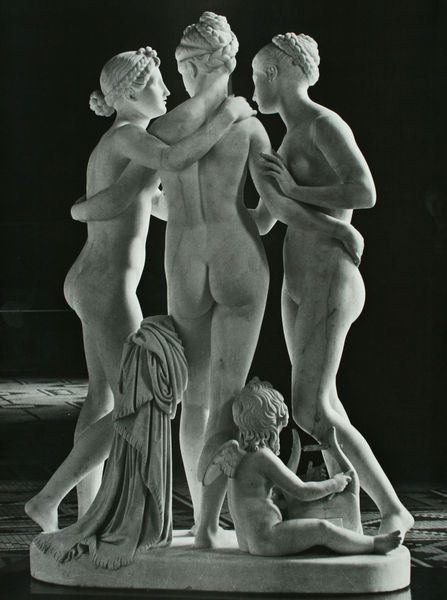
Titel: Drei Grazien und Amor
Künstler: Bertel Thorvaldsen
Standort: Kopenhagen
Institution: Thorvaldsen Museum
Schlagwörter: akt, flügel, gruppe, nackt, schatten, weiß, akte, badende, frauen, menschen, mädchen, sitzen, brust, frau, frisur, frisuren, licht, marmor, rücken, schwarz, zimmer, blick, tuch, jung, arm, arme, falten, sockel, stehen, stein, hände, instrument, boden, gewand, haare, mantel, sitzend, stehend, decke, drei, kind, locken, schön, engel, putte, putto, skulptur, statue, dutt, gesäß, hinter, hintern, rückenansicht, liebe, umarmung, zöpfe, füsse, saal, figuren, grazien, zopf, musizieren, nackte, plastik, platte, plinthe, podest, graun, schwestern, foto, fotografie, flechten, umarmen, nacktheit, antike, popo, schönheit, gewunden, fliesen, schwarzweiß, haarkranz, ganzkörper, badetuch, rückansicht, statuen, geflochten, antik, mythos, nymphe, musen, nymphen, umfassen, museum, laute, gips, harfe, lyra, reigen, amor, cupido, freundinnen, abguss, umschlungen, bewegungen, skulpturengruppe, ponderation, wölbungen, drei grazien, die drei grazien, dransen, hochgebunden, schönheiten, statueen, po, geflochtene haare